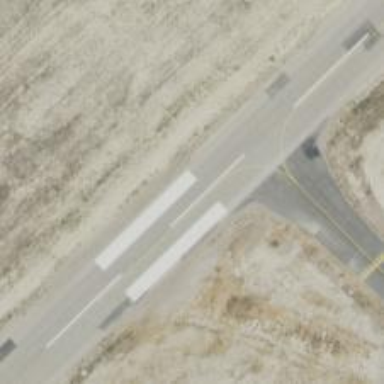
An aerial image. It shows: Runway surface made of asphalt at airport.